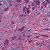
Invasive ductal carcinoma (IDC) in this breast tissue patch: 1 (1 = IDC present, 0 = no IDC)